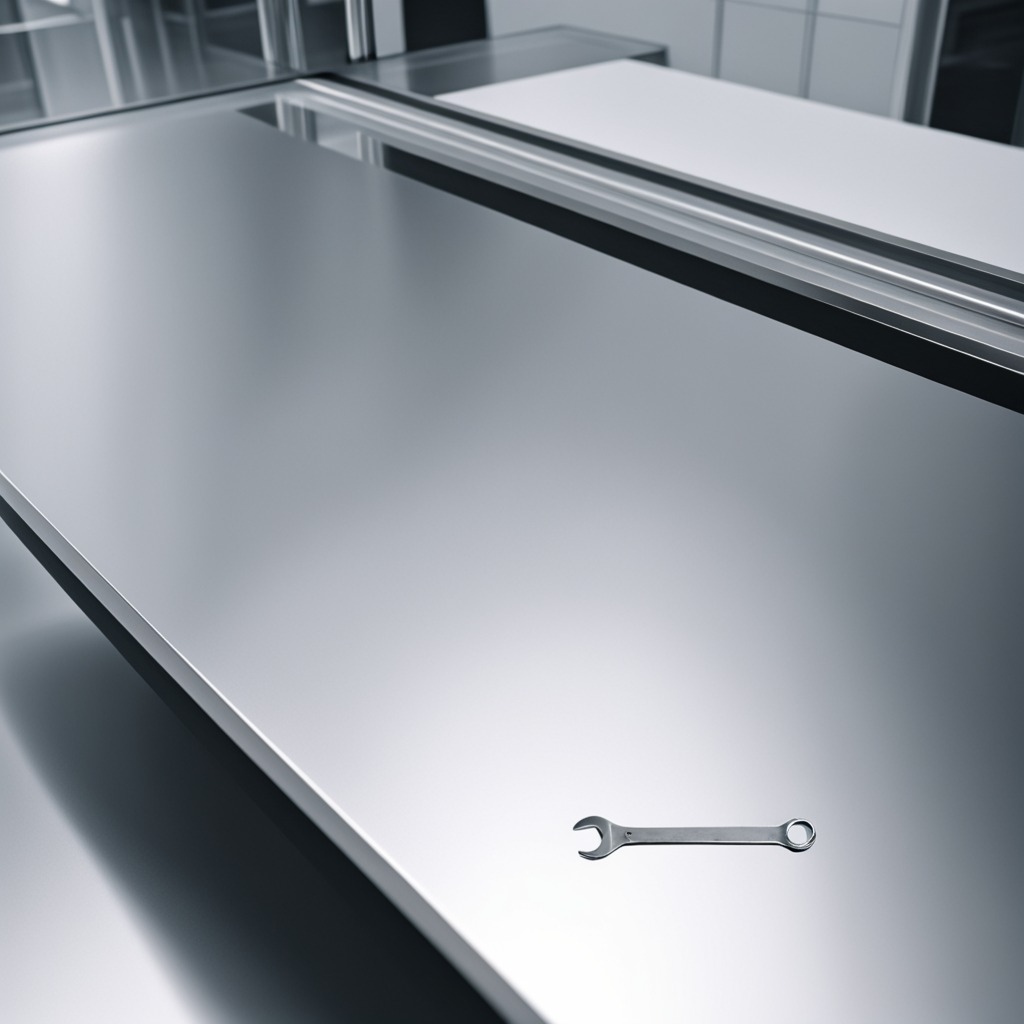
An wrench is lying on the stainless steel table in a high-end prototyping lab.